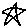
Label: star